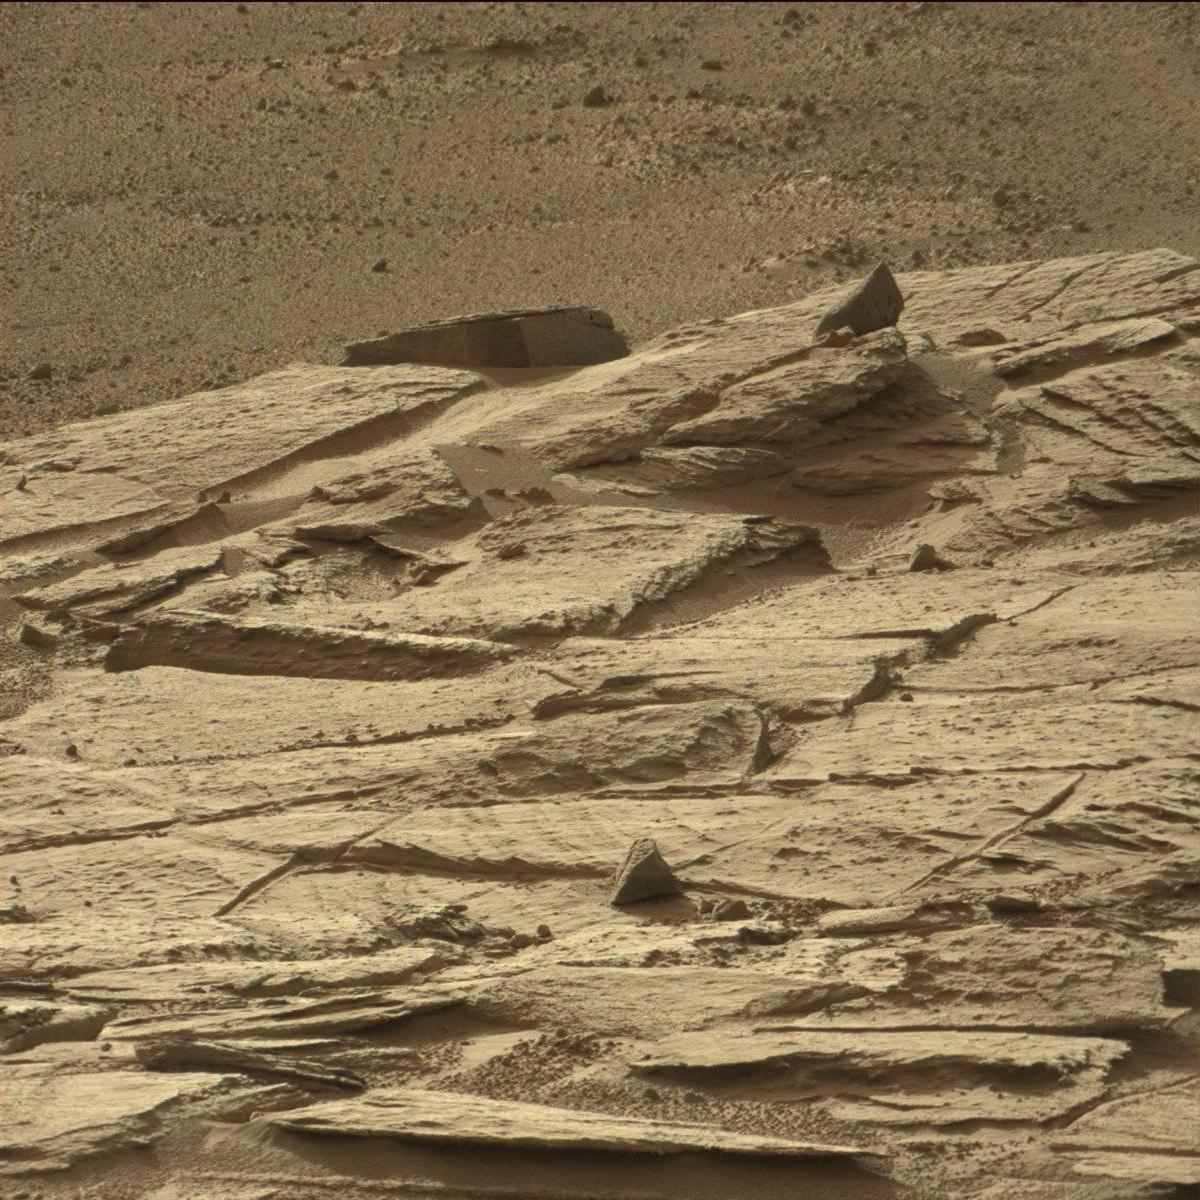
Terrain classes present: Bedrock, Sand / Soil